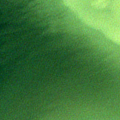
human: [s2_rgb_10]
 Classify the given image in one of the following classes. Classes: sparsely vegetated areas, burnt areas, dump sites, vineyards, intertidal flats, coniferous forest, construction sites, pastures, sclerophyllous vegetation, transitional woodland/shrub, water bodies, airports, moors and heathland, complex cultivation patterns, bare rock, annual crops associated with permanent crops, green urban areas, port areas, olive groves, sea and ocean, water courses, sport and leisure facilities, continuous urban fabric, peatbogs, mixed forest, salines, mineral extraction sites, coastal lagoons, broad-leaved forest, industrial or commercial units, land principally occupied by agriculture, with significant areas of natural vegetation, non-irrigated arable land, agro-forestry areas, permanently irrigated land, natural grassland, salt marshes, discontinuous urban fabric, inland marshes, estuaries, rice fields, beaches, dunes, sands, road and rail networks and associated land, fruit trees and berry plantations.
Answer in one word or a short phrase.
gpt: sea and ocean